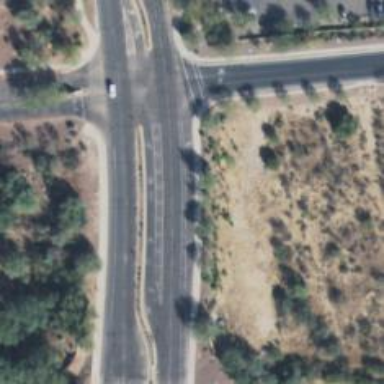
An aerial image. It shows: Asphalt road classified as tertiary.